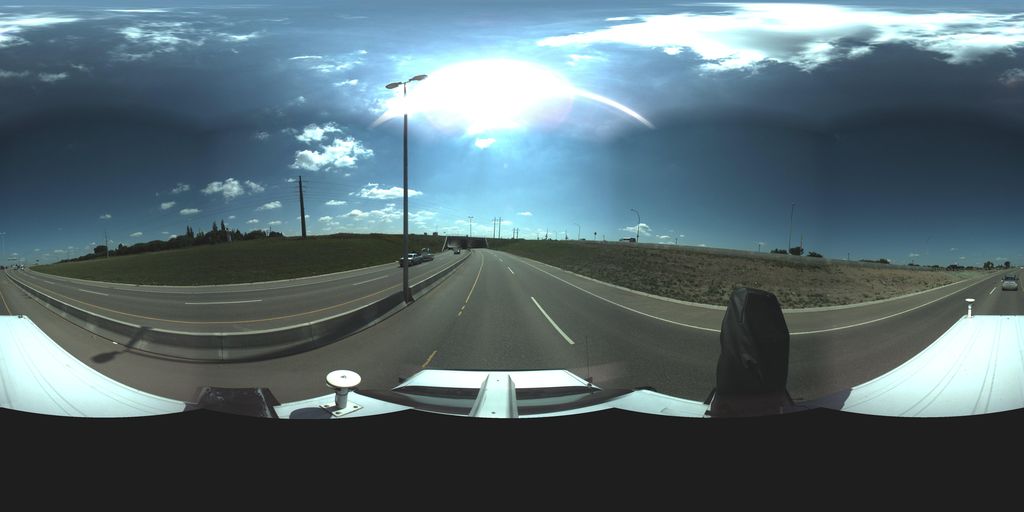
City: saskatoon